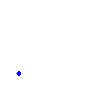
Particle: pion